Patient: sex M, age 52
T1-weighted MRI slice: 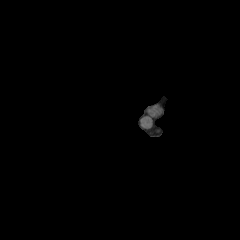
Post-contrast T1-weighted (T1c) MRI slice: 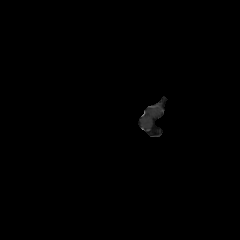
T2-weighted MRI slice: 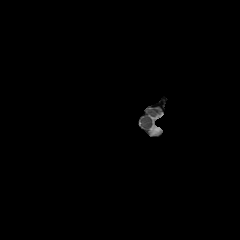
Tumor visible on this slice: no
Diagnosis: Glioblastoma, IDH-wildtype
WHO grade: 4